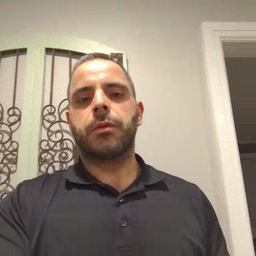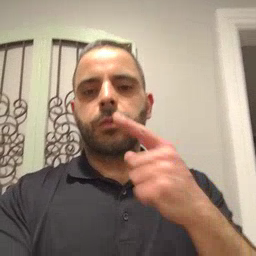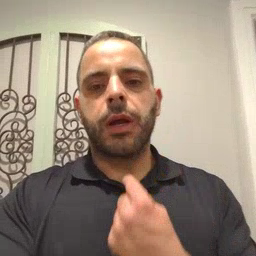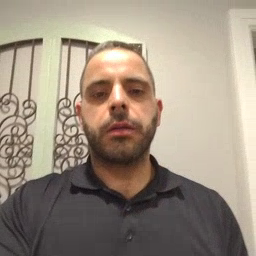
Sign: red